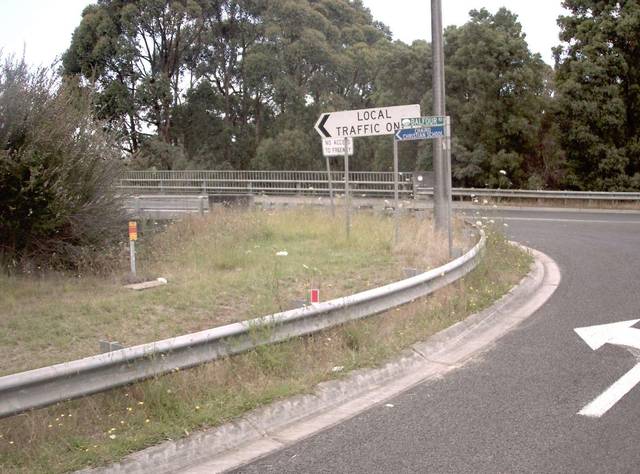
Region: Australia
Coordinates: -38.141, 145.871